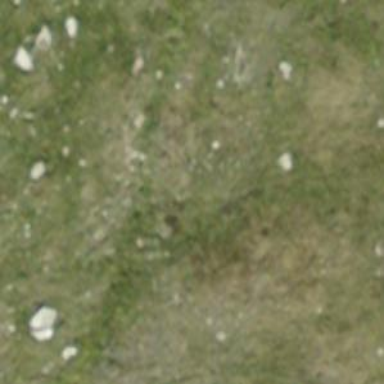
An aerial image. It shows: Path covered in grass.